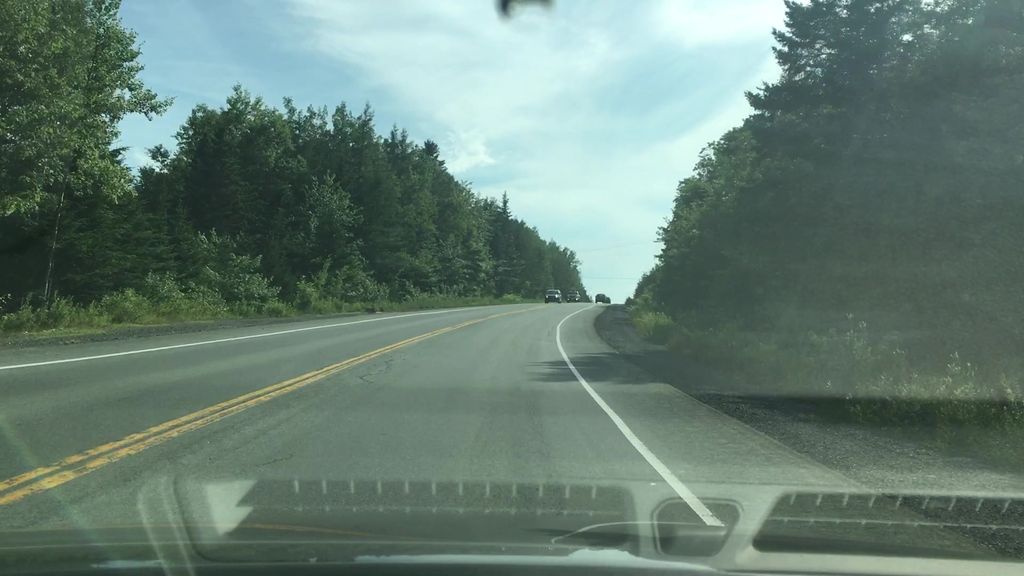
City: halifax